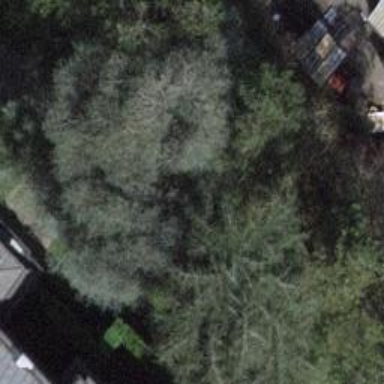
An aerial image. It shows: Evergreen needle-leaved tree.